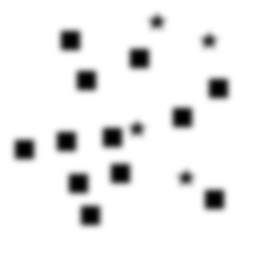
Squares: 12
Triangles: 0
Stars: 4
Total shapes: 16